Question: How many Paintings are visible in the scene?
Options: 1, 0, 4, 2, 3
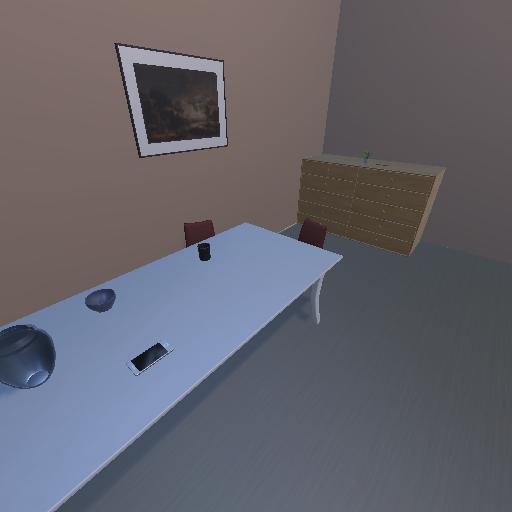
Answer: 1